Question: I have started a website with a redbackground and i want a little bit of white at the top.
i have this code:
CSS:
'''
body {
background-color: #ff4d4d;
}
#header {
background-color: #ffffff;
height: 20px;
}
'''
HTML:
'''
<!DOCTYPE html PUBLIC "-//W3C//DTD XHTML 1.0 Transitional//EN" "http://www.w3.org/TR/xhtml1/DTD/xhtml1-transitional.dtd">
<html xmlns="http://www.w3.org/1999/xhtml">
<head>
<meta http-equiv="Content-Type" content="text/html; charset=UTF-8" />
<title>Fat Oblongs</title>
<link href="css/stylesheet.css" rel="stylesheet" type="text/css" media="screen" />
</head>
<body>
<div id="header"></div>
</body>
</html>
'''
Which produces:

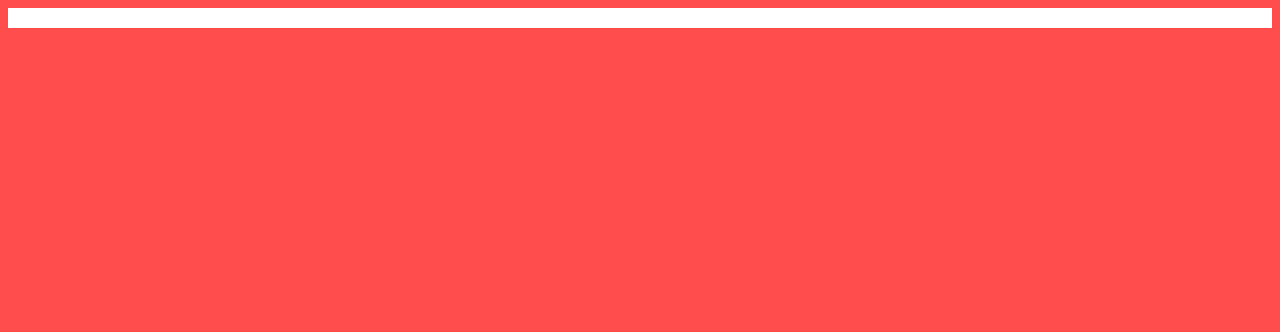
Answer: You should make sure your 'body' and 'html' elements have no margin and padding:
'''
html, body {
padding: 0;
margin: 0;
}
'''
Sidenote: you really should not use XHTML 1.0 Transitional as your doctype. If possible, simply use HTML5
'''
<!doctype html>
'''